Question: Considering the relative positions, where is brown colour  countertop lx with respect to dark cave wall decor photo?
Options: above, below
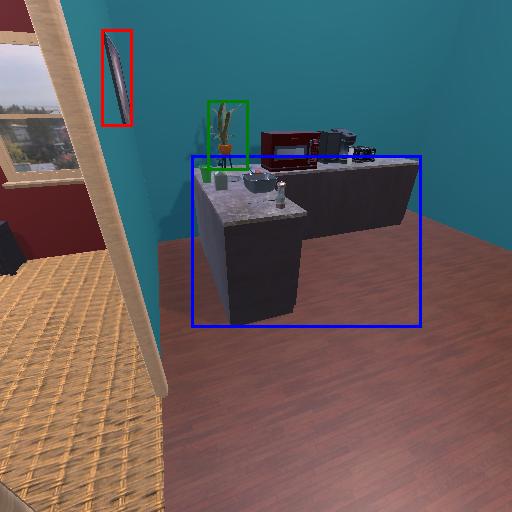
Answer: above